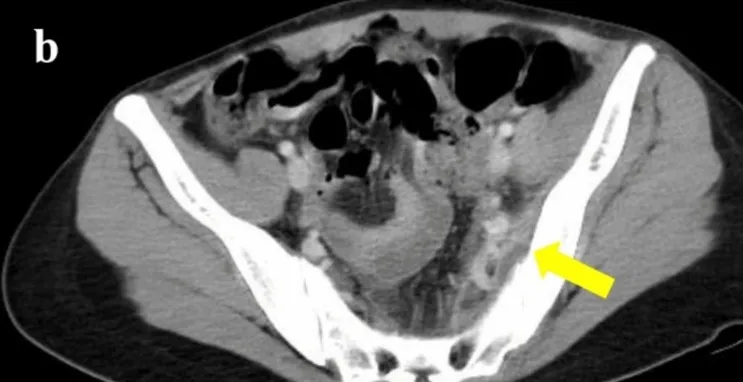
Computed tomography of the pelvis. (B) Abscess and fluid collection adjacent to the left ileum were demonstrated by CT taken on day four of admission.
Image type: radiology (ct)